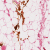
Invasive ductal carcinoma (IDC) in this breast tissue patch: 0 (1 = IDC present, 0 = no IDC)